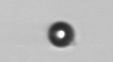
Label: bead